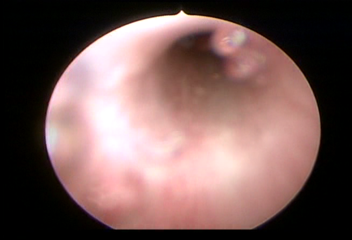
Modality: WLC
Class: Normal mucosa
Bladder cancer association: No